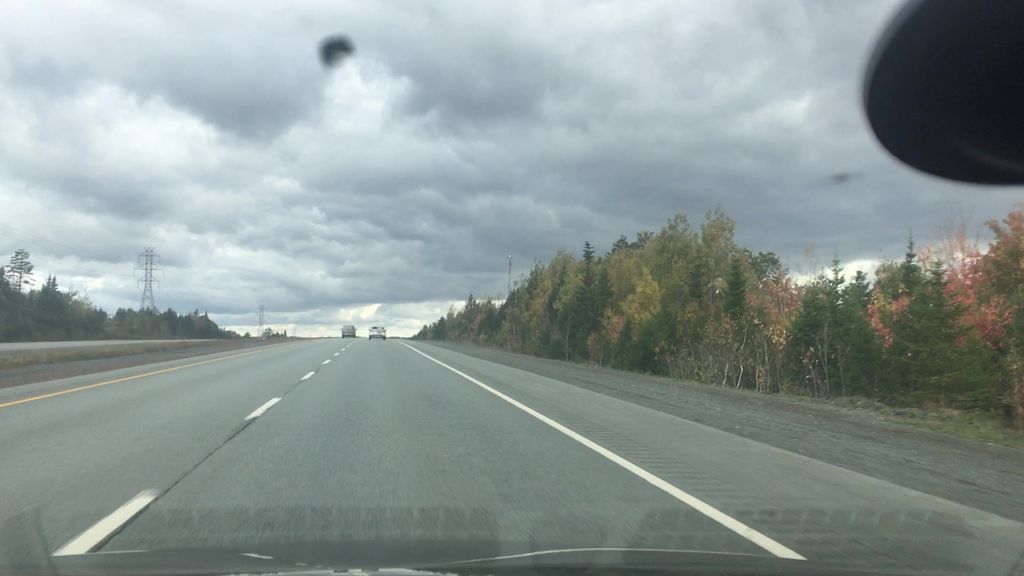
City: halifax